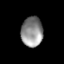
Tissue: lung
Cell type: Epithelial cells
Senescence score: 0.2386
Nuclear area (px): 632
Mean DAPI intensity: 141.619